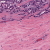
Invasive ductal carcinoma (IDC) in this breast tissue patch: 1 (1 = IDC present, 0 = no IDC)